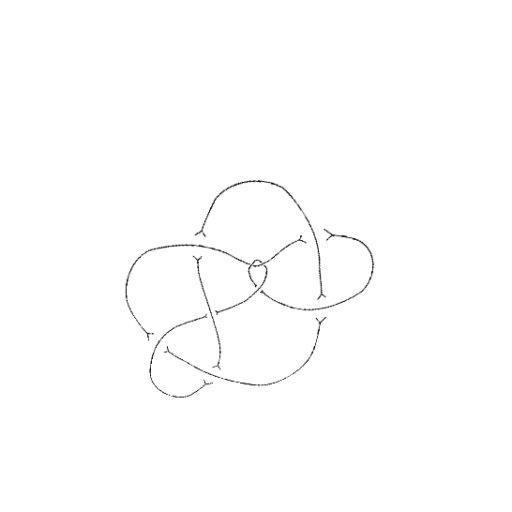
Crossing number: 9